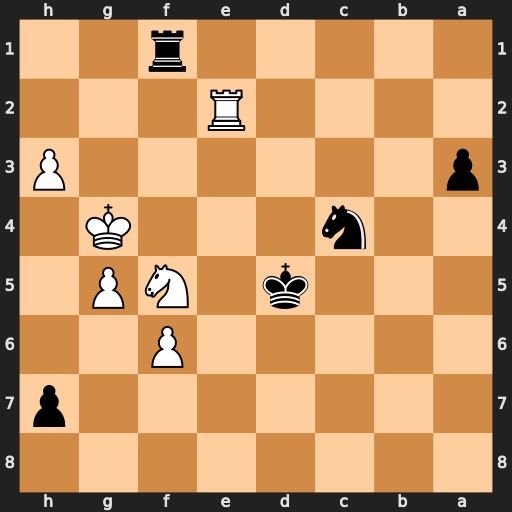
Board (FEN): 8/7p/5P2/3k1NP1/2n3K1/p6P/4R3/5r2
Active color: b
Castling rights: -
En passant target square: -
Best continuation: Ne5+ Kh5 Rxf5